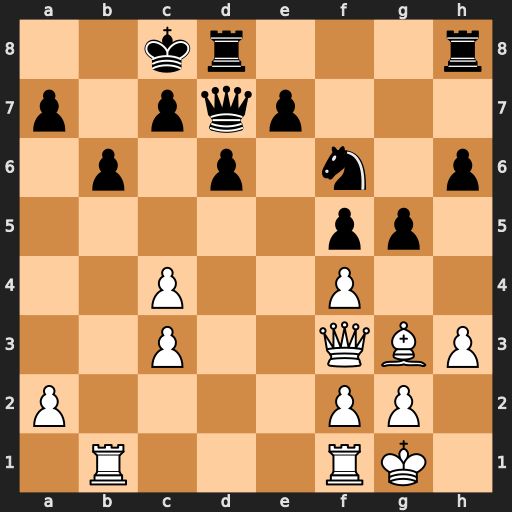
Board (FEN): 2kr3r/p1pqp3/1p1p1n1p/5pp1/2P2P2/2P2QBP/P4PP1/1R3RK1
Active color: w
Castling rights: -
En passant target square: -
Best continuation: Qa8#